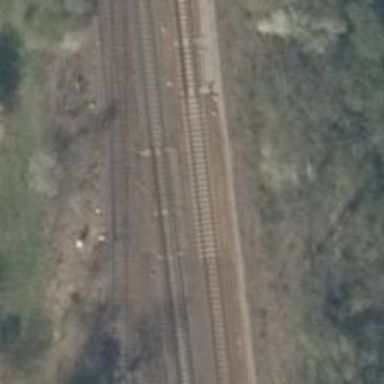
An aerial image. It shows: Railway switch.